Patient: sex M, age 64
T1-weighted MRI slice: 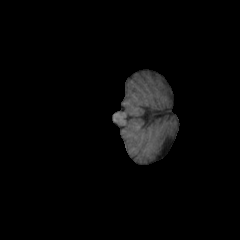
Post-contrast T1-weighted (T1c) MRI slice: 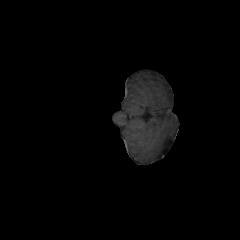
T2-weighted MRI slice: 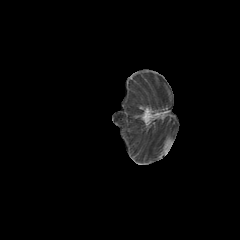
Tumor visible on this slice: no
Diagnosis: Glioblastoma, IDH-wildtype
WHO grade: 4